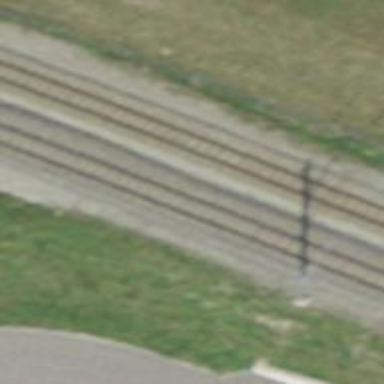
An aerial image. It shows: Narrow-gauge railway track with one electrified contact line.